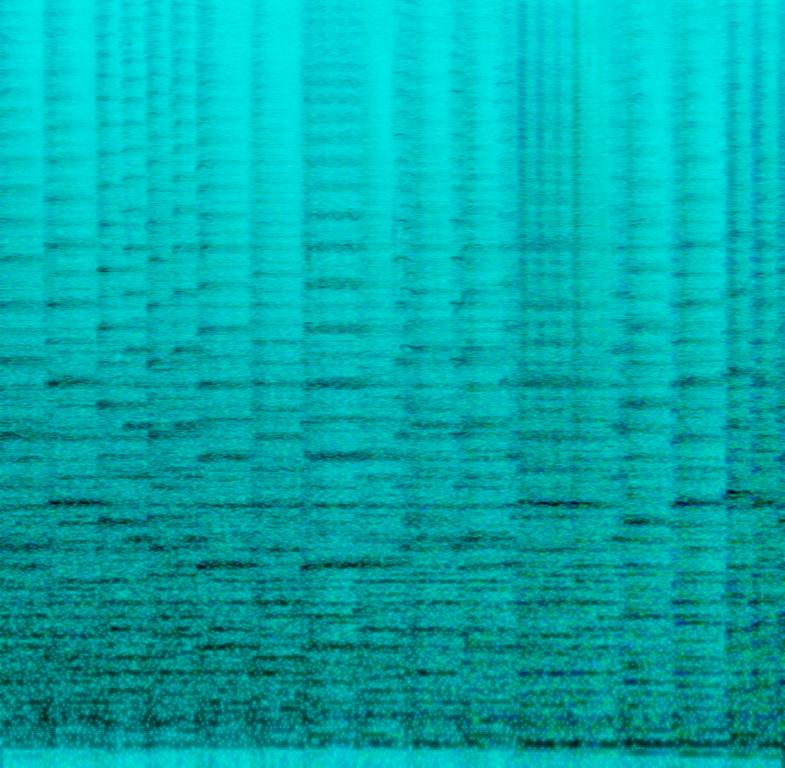
This classical song features an orchestra playing a complex song. The string section plays the main melody. The horn section plays the bass harmony. The brass section plays the backing parts. The bass is played on a cello. At the beginning there is no percussion. Toward the end, the timpani is played as part of the percussion. The melody is complex. The mood of this song is epic and victorious. This song can be played in a successful bank robbery scene.